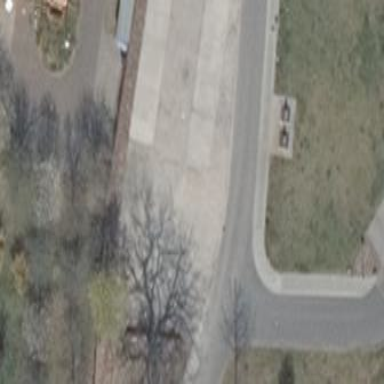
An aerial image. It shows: Parking area with asphalt surface.